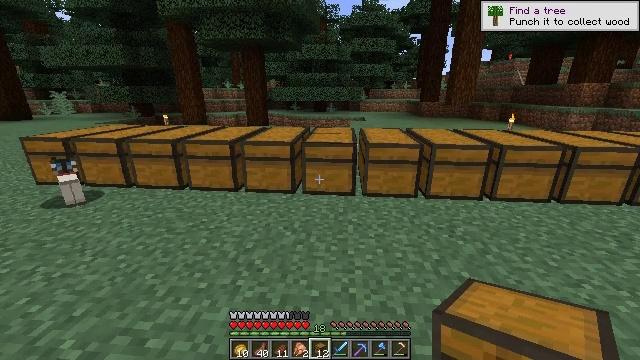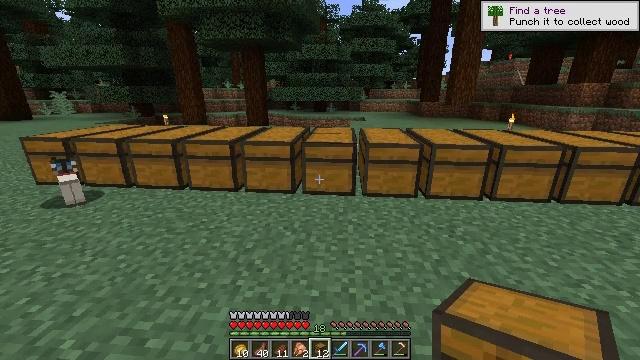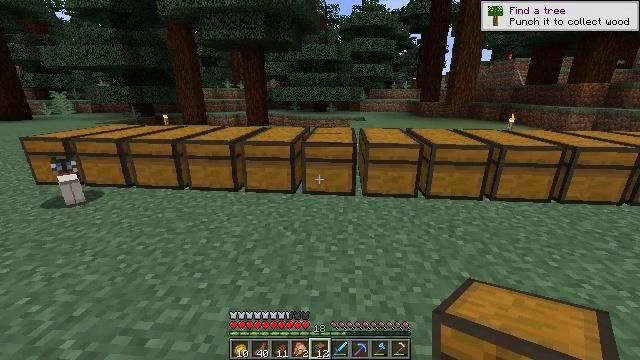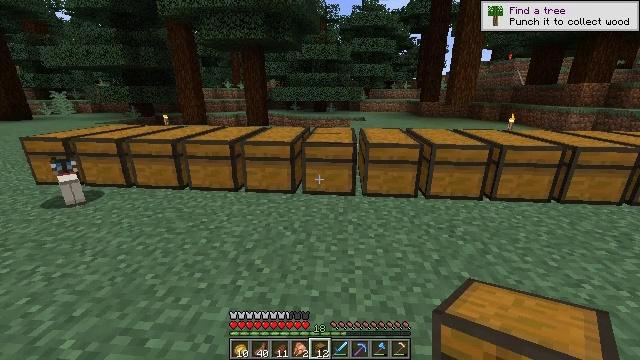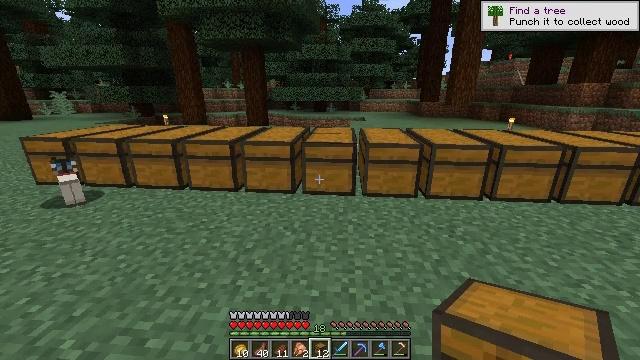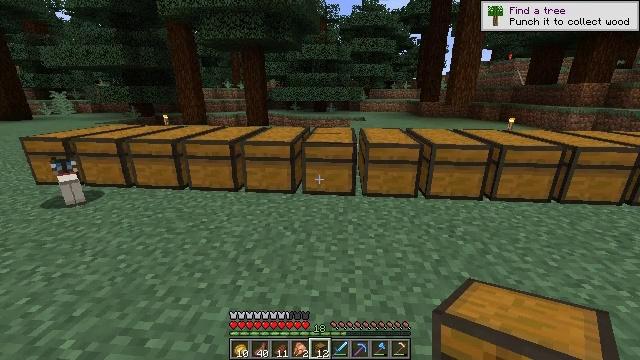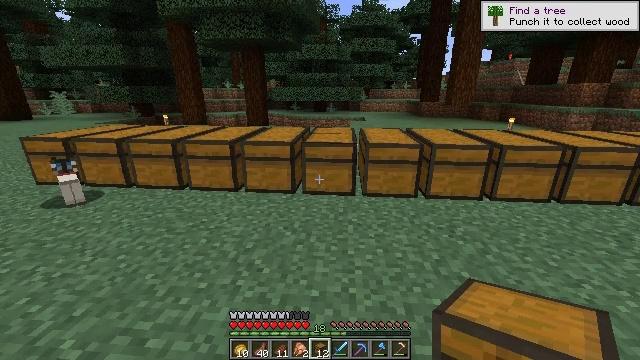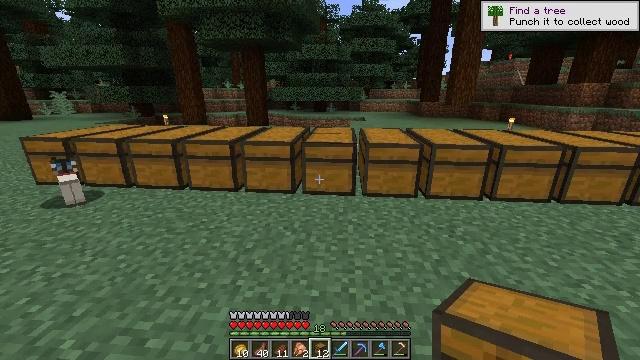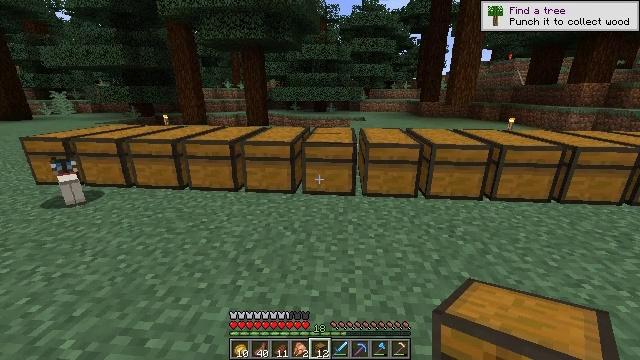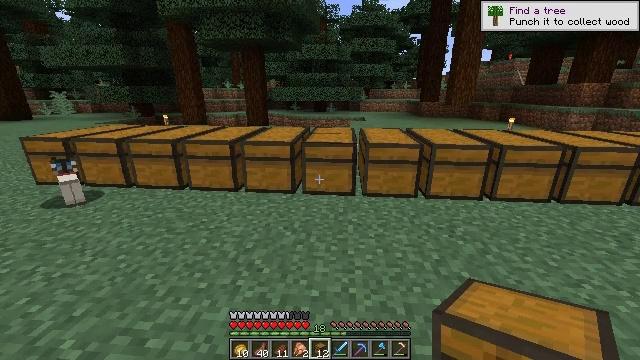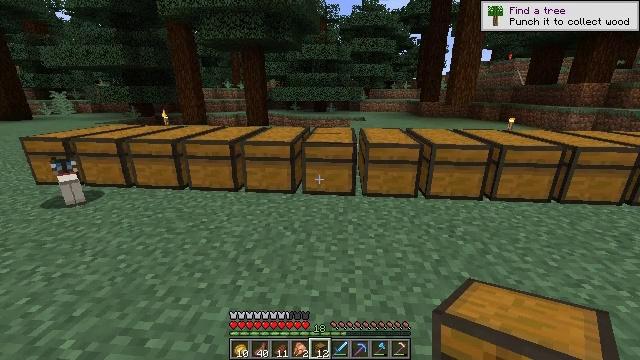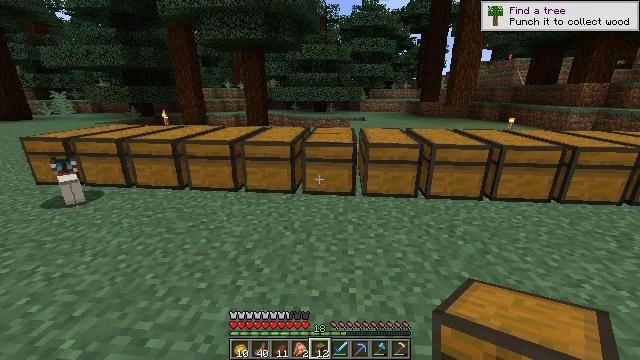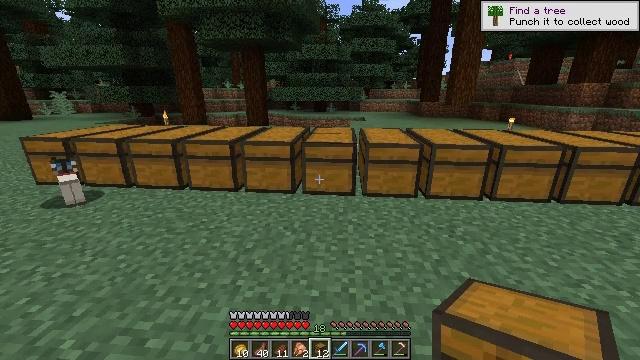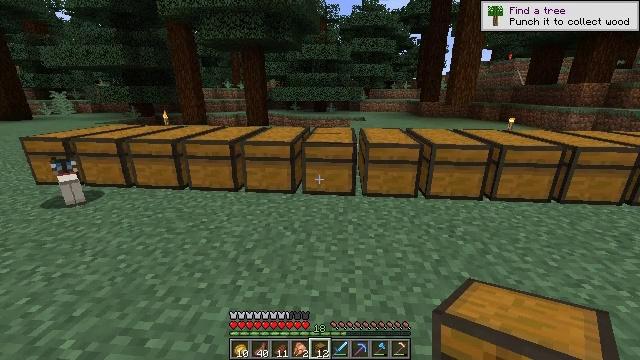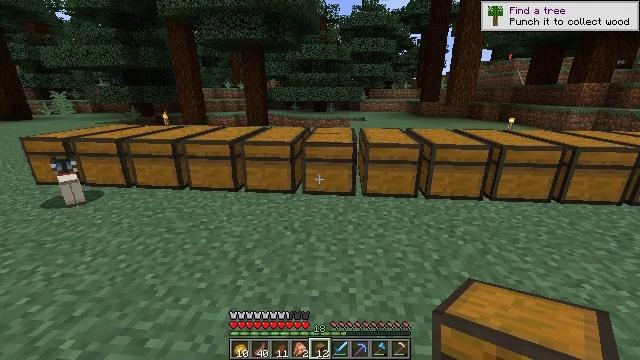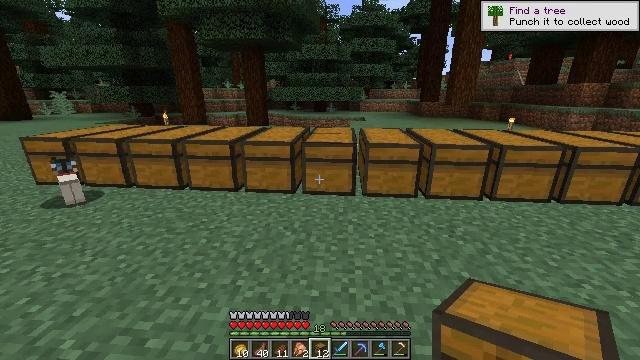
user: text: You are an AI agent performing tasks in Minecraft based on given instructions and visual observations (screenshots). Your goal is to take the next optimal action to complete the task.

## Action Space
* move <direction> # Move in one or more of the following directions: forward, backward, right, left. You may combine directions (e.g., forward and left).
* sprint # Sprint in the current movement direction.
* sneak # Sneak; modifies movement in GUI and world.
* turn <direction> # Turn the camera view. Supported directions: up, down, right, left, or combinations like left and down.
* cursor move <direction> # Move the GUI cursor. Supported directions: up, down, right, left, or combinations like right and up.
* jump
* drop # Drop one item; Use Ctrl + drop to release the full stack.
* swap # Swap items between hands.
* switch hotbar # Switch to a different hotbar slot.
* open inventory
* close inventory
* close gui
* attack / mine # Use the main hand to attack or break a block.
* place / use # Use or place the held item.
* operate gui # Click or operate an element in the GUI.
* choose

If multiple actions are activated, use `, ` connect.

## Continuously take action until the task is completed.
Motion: motion action
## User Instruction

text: mine block trapped chest
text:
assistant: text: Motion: no_op
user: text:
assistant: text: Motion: no_op
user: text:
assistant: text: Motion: no_op
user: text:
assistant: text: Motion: no_op
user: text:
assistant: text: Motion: no_op
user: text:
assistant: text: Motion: no_op
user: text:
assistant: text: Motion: no_op
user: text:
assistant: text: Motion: no_op
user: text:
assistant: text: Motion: no_op
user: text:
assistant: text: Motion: no_op
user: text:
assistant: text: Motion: no_op
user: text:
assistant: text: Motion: no_op
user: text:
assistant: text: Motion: no_op
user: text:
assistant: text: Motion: no_op
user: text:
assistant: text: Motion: no_op
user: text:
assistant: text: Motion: no_op
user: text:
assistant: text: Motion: no_op
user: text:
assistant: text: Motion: no_op
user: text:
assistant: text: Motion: no_op
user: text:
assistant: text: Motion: no_op
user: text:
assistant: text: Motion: no_op
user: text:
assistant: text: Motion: no_op
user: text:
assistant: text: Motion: no_op
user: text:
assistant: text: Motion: no_op
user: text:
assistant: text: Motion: no_op
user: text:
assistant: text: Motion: no_op
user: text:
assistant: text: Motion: no_op
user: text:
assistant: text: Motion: no_op
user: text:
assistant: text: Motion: no_op
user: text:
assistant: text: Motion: no_op